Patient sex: M
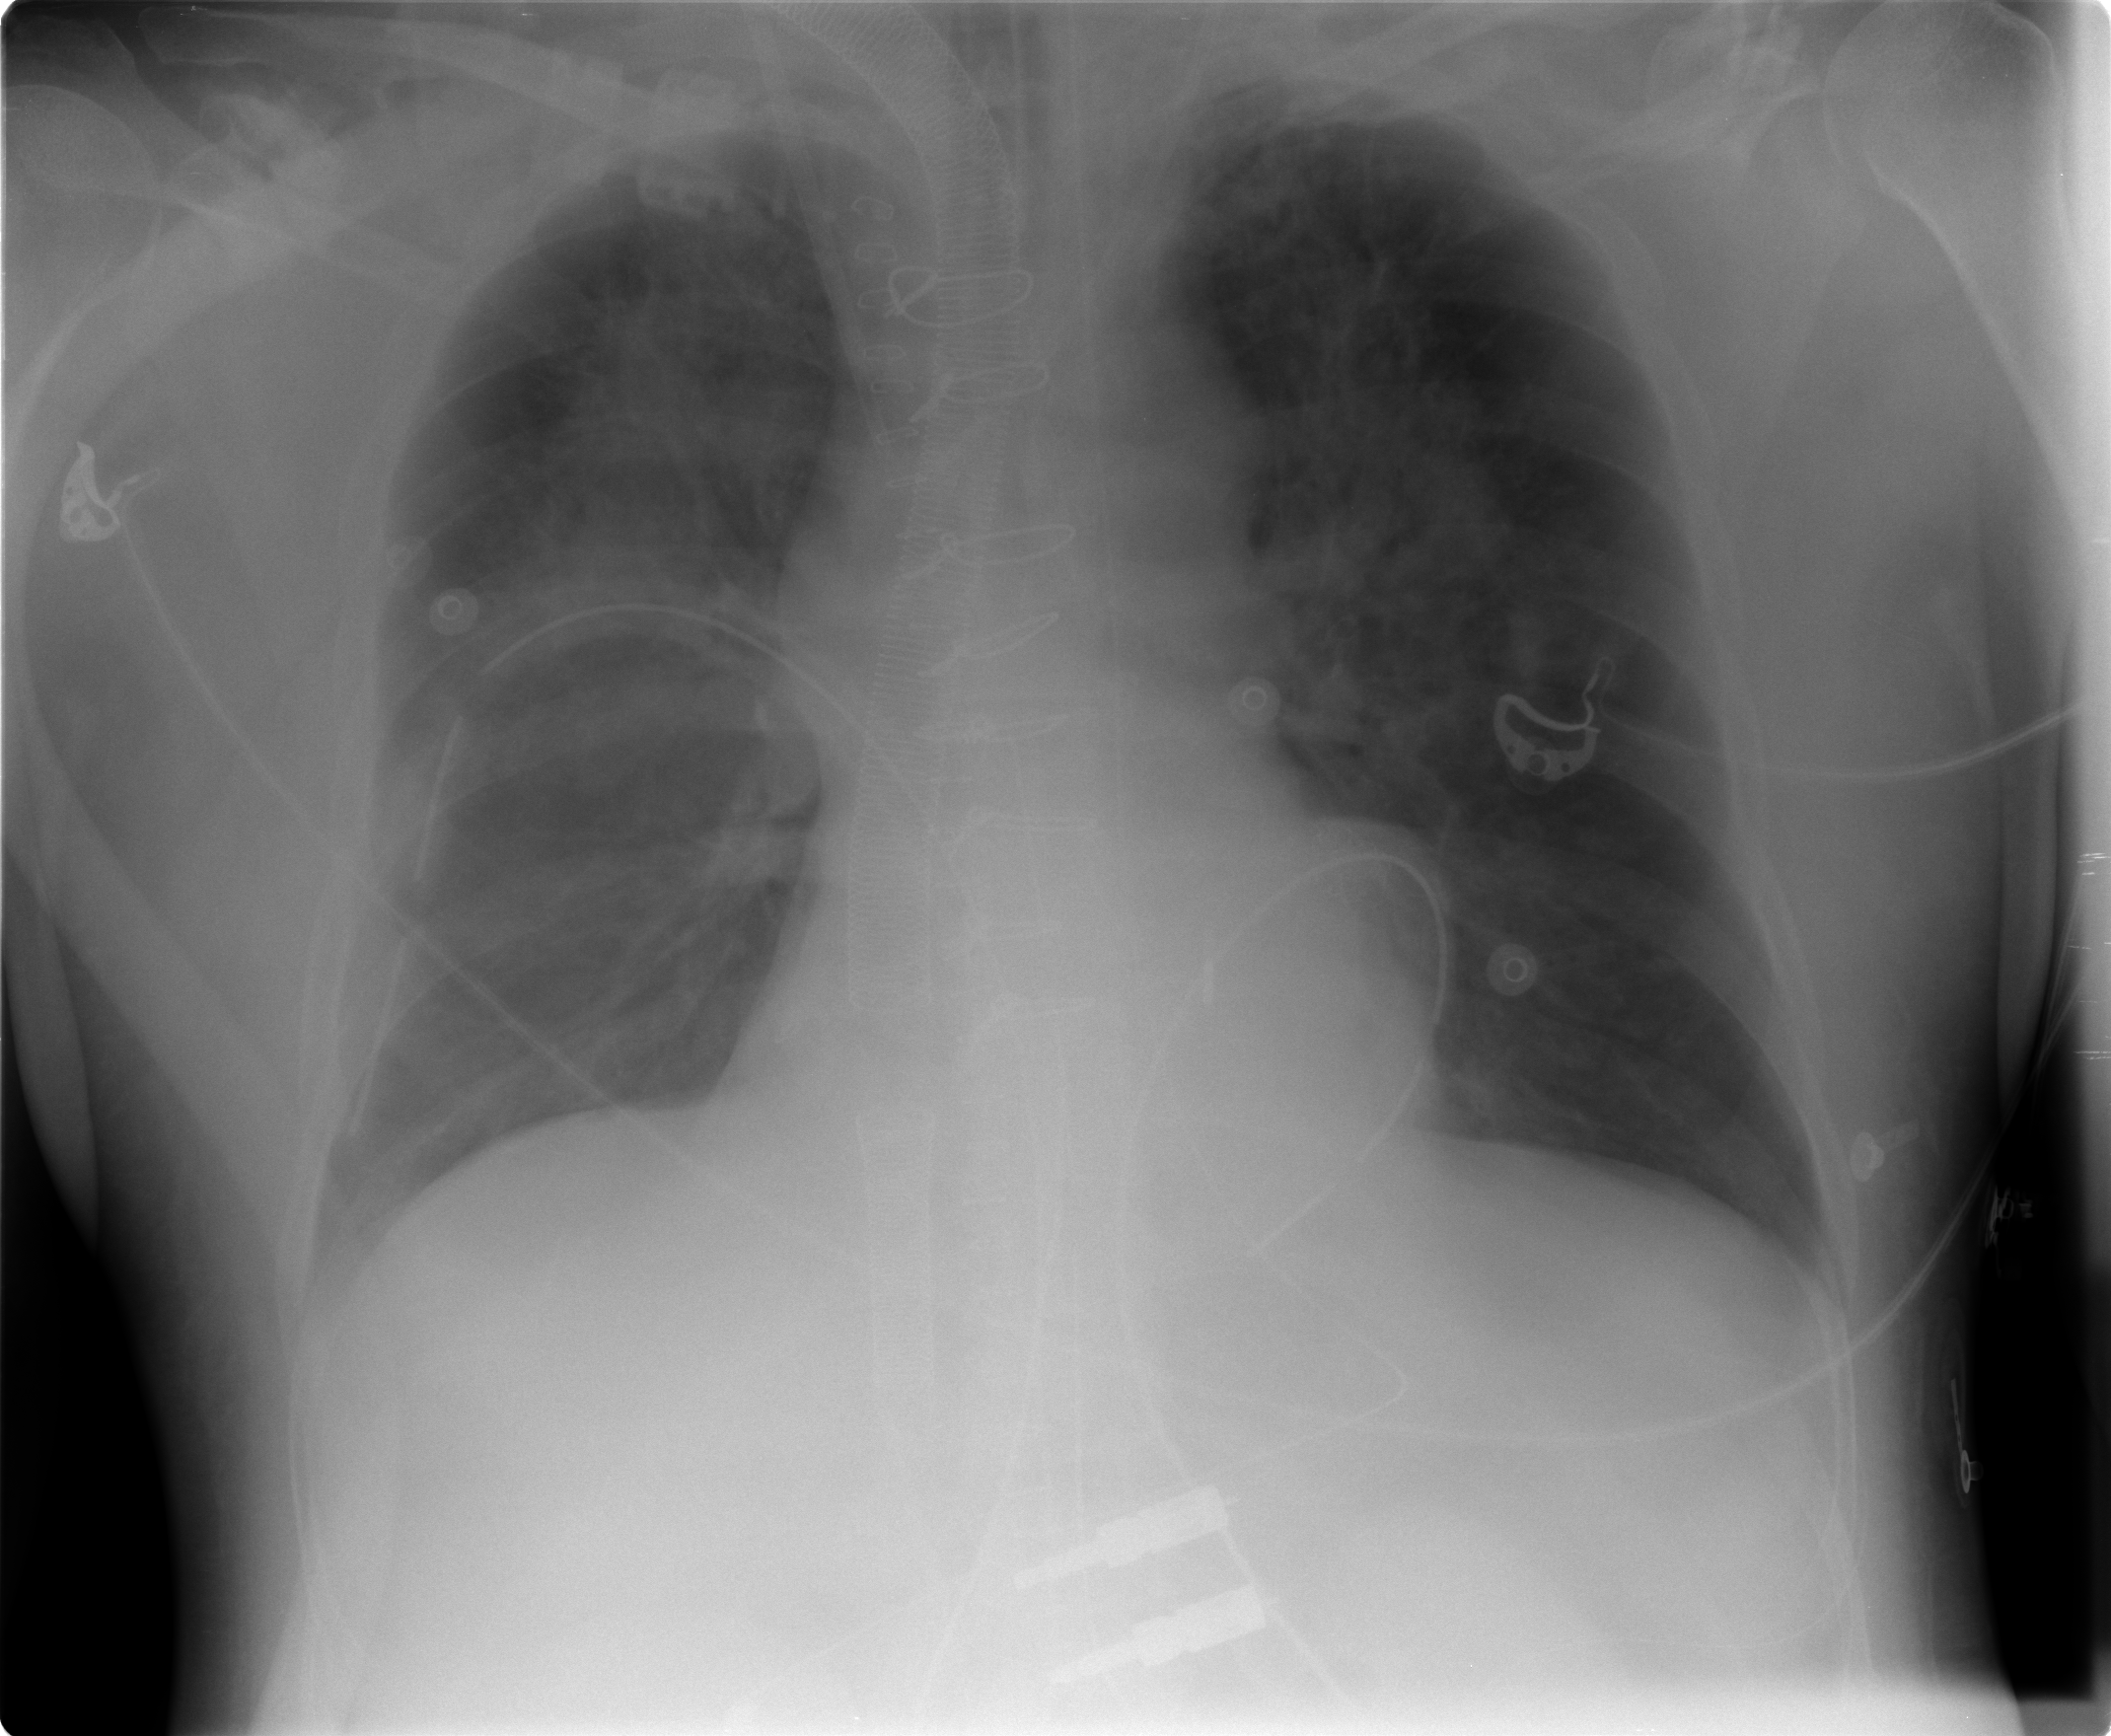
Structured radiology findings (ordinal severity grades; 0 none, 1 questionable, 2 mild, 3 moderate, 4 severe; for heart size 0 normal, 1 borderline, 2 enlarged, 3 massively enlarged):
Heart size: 0
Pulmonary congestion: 3
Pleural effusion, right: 0
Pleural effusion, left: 1
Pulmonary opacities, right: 3
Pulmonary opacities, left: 3
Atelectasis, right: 2
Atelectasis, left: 2